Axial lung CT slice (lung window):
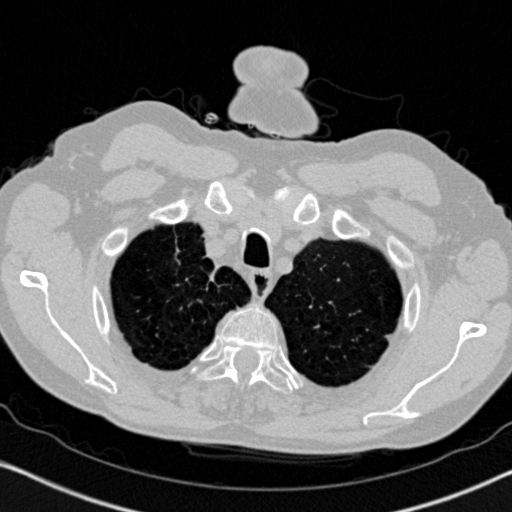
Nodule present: no